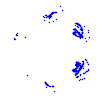
Particle: pion